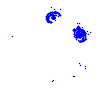
Particle: pion